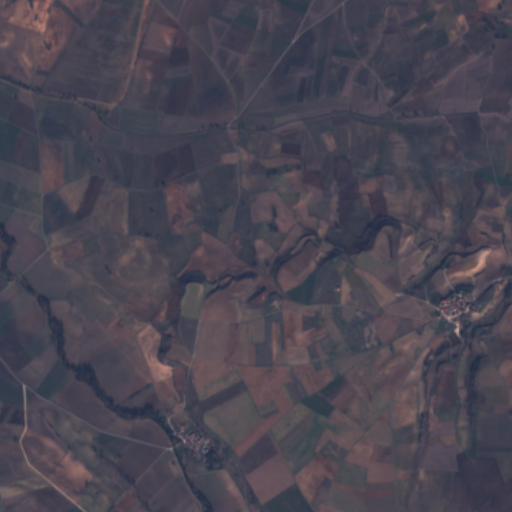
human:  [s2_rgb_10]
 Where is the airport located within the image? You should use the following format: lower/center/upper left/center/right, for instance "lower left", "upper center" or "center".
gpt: The airport is located in the center right of the image.
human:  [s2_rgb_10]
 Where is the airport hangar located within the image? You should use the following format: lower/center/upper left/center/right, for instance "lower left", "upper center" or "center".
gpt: The airport hangar is located in the center of the image.
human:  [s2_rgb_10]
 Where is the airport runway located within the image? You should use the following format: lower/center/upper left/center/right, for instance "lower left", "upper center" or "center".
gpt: The airport runway is located in the center of the image.
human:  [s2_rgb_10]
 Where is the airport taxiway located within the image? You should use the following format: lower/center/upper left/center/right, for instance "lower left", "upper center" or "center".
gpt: The airport taxiway is located in the center of the image.
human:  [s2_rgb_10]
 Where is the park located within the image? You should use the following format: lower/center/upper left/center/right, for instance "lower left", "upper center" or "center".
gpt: The park is located in the center right of the image.
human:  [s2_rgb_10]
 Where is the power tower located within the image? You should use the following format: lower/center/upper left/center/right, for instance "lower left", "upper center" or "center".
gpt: The power tower is located in the lower right of the image.
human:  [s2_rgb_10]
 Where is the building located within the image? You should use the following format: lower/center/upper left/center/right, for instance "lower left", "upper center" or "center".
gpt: There is no building in the image.